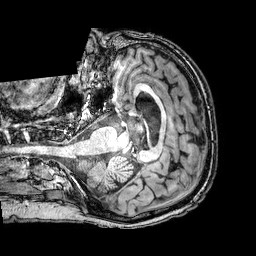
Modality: T1w
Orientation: axial
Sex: male
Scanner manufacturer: philips
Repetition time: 0.008098 s
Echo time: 0.0037 s